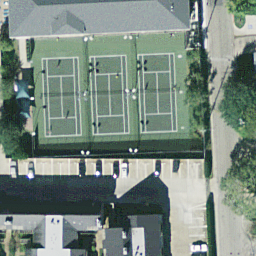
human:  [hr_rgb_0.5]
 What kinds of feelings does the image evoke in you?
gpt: tennis court